Brain MRI, modality: ceT1
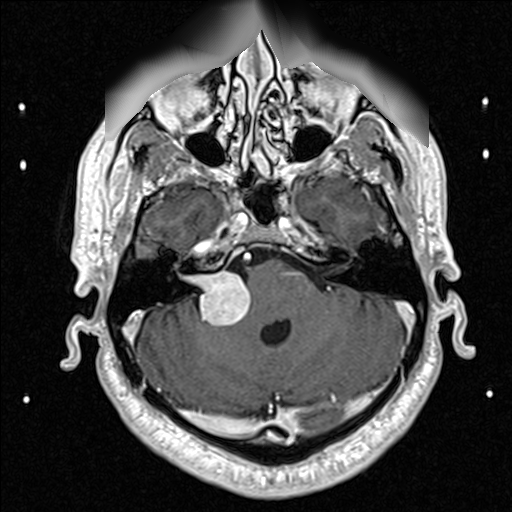